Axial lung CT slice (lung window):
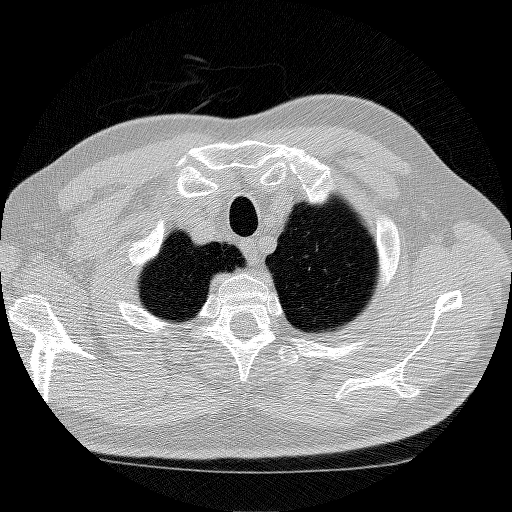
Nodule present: no